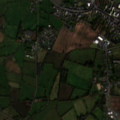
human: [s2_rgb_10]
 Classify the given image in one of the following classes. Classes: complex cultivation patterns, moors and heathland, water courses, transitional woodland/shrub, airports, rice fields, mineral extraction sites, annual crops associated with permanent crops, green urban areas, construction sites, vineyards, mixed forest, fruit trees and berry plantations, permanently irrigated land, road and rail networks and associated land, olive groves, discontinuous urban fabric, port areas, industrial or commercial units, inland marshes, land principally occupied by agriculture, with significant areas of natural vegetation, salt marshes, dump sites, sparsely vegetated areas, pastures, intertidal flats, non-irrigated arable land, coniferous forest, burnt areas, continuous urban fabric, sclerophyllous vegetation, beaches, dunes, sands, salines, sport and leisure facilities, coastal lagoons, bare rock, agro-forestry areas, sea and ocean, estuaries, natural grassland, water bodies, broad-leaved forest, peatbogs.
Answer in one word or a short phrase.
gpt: discontinuous urban fabric, pastures